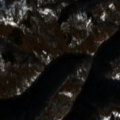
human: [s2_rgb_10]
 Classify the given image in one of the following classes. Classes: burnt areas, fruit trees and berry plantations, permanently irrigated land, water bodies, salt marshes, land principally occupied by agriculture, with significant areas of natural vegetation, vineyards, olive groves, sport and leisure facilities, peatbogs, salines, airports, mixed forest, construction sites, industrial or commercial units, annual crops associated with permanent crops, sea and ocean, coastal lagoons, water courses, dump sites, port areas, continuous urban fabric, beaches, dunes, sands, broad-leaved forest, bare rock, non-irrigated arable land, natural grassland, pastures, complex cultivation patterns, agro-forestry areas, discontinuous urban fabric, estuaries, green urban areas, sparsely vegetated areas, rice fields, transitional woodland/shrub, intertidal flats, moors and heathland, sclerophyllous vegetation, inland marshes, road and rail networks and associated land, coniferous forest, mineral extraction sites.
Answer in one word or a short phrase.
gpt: pastures, complex cultivation patterns, land principally occupied by agriculture, with significant areas of natural vegetation, broad-leaved forest